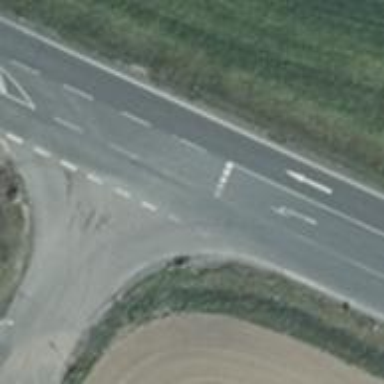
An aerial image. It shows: Tertiary road with asphalt surface.